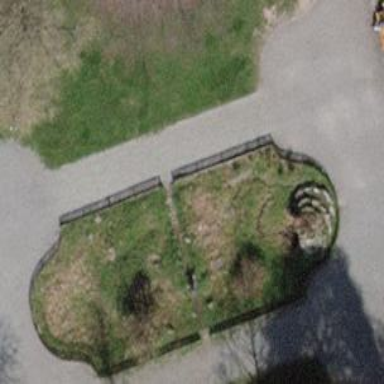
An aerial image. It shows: Dog park with shrubs.